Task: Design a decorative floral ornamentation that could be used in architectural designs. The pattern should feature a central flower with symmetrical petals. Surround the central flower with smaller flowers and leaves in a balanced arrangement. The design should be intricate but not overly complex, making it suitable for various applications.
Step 641:
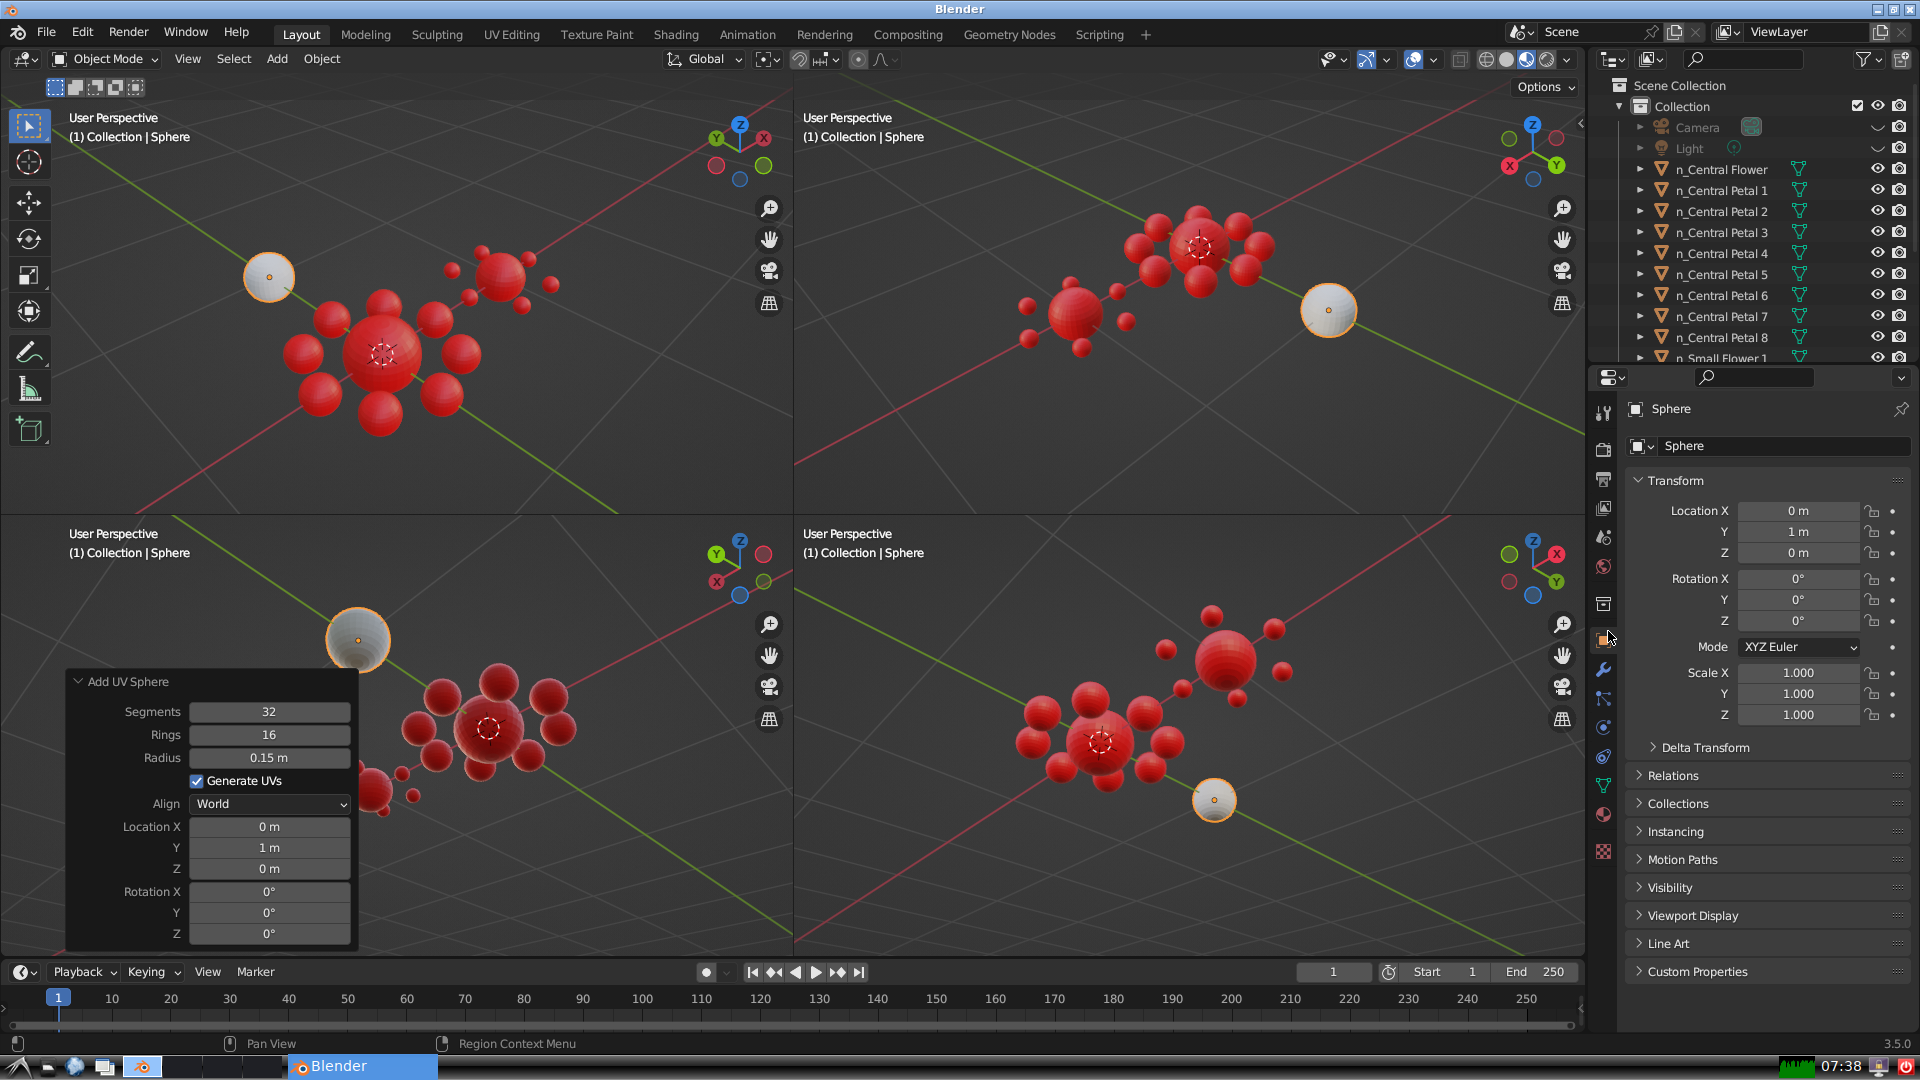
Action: {"mouse_move": [1732, 445]}